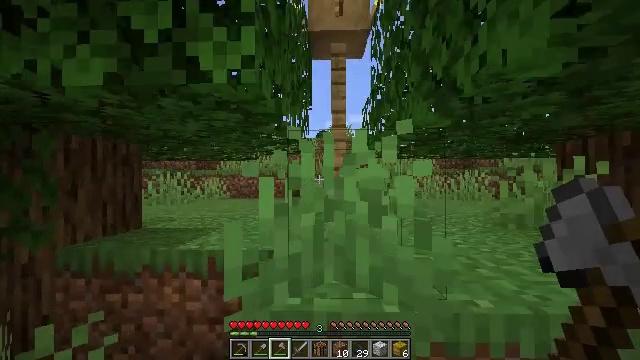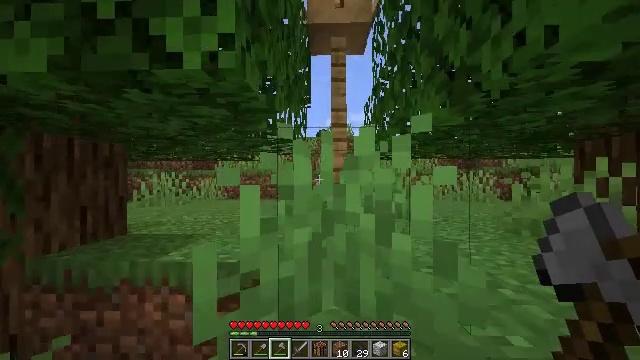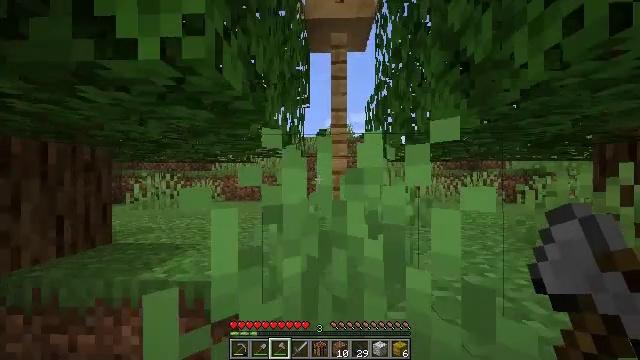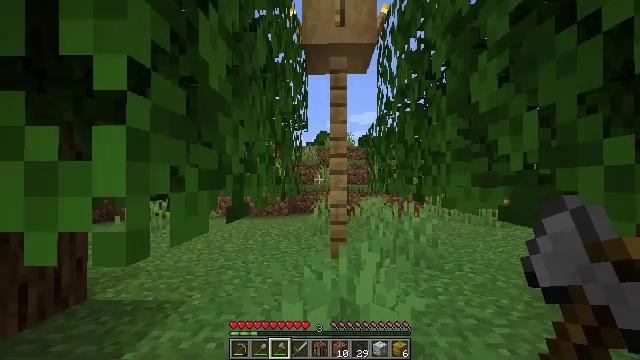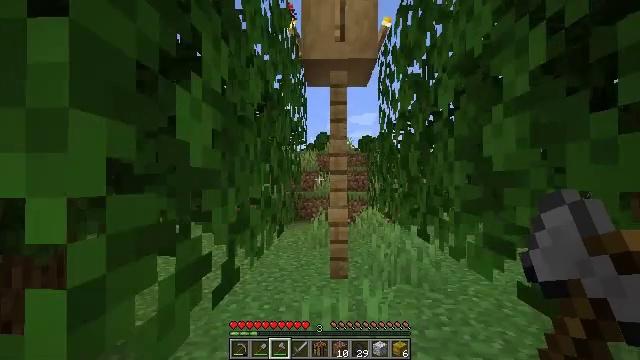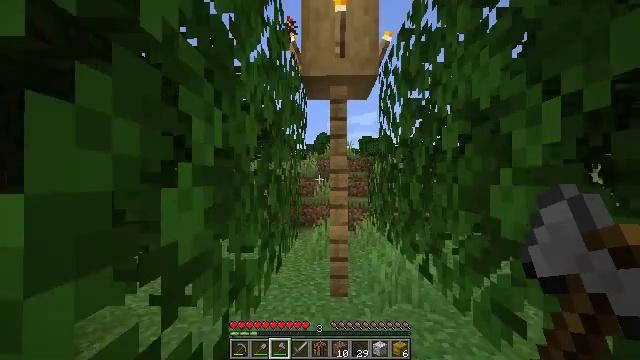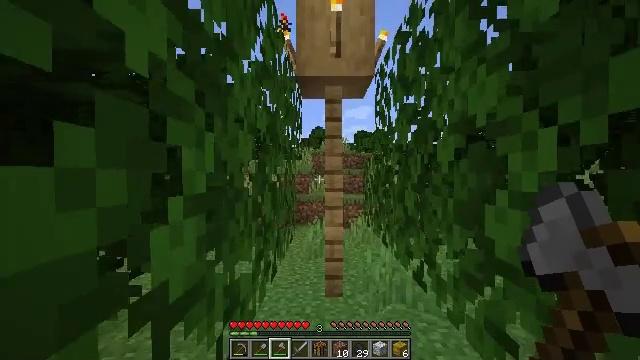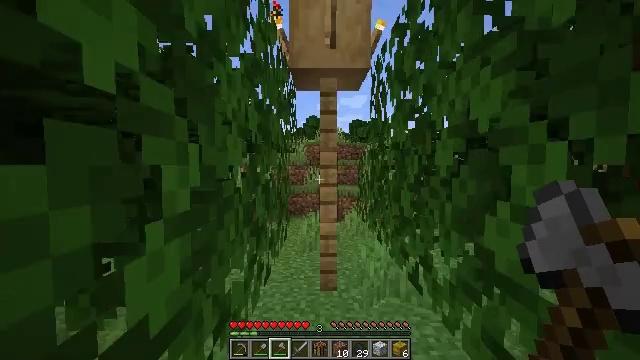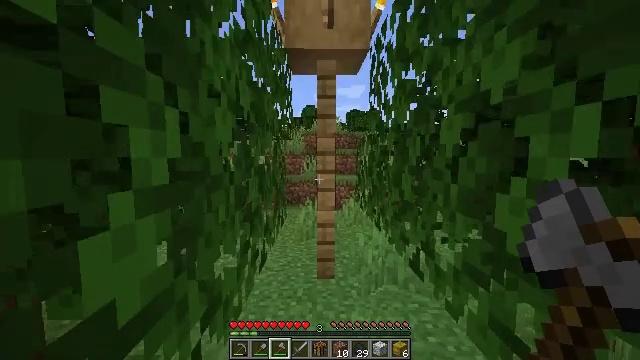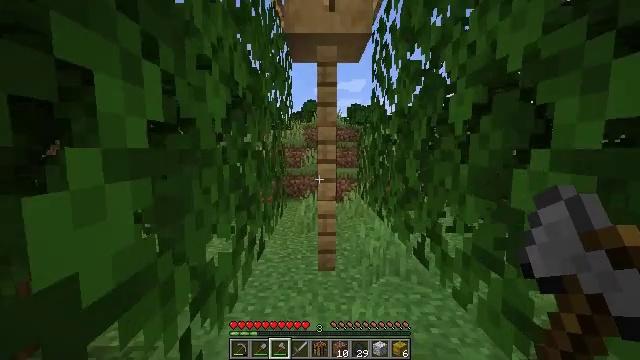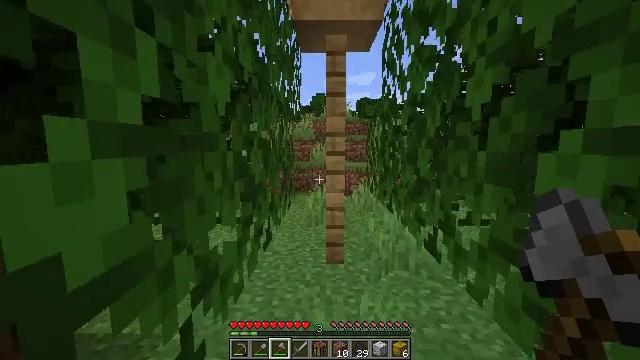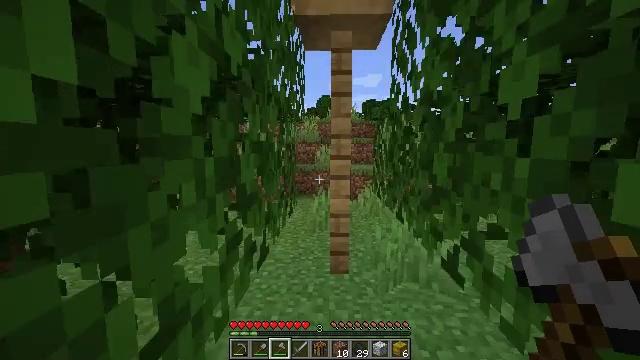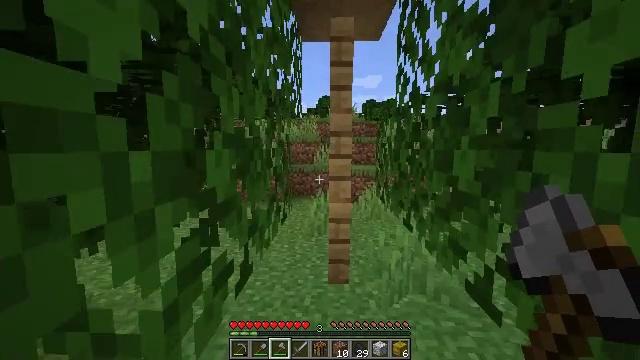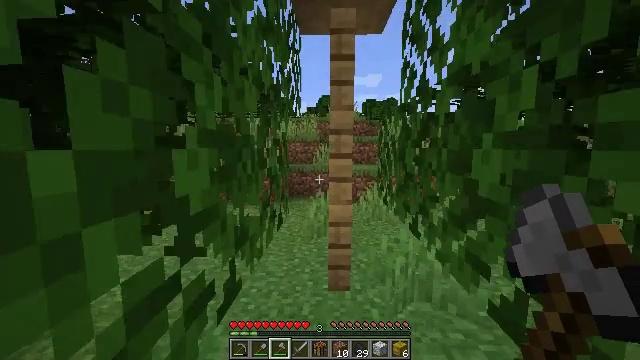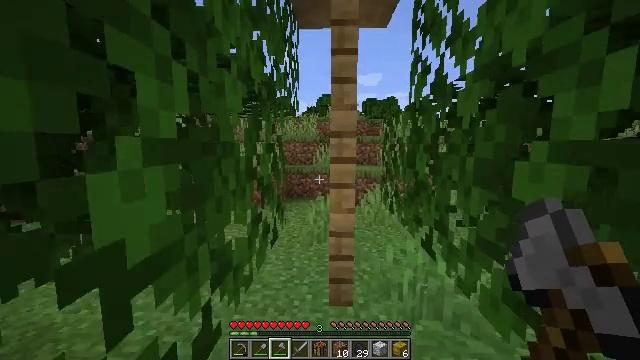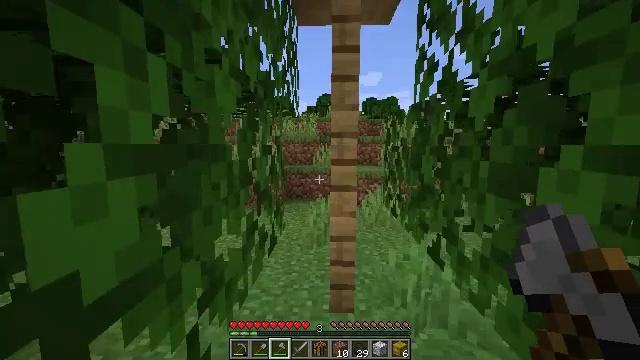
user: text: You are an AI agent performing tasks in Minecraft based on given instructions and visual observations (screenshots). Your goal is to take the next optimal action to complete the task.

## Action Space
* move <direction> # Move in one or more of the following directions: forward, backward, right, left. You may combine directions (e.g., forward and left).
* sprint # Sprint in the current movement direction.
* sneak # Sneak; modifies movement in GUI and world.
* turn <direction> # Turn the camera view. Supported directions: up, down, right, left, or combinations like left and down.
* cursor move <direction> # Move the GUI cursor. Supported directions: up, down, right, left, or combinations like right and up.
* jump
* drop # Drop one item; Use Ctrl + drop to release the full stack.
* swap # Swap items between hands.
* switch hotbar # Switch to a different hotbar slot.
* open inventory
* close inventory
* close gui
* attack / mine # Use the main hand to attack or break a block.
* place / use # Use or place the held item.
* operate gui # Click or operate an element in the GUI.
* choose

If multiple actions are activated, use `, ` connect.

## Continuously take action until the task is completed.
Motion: motion action
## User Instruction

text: Gather hay blocks from the farm.
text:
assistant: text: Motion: move forward
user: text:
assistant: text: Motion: move forward, jump
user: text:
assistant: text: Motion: move forward, jump
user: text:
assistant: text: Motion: move forward, jump
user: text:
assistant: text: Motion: move forward, jump
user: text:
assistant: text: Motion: move forward, turn right and down, jump
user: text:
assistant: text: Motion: move forward, turn right and down
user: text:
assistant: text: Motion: move forward, turn down
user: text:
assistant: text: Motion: move forward, turn down
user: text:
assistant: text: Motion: move forward, turn left and down
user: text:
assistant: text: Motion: move forward, turn left
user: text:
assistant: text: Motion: move forward
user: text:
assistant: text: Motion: move forward
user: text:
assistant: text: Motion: move forward
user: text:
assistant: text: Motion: move forward
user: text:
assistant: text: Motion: move forward
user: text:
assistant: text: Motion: move forward
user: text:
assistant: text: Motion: move forward, turn left
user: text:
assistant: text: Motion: move forward, turn left
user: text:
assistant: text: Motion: move forward, turn left
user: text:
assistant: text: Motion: move forward, turn left
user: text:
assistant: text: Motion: move forward, turn left
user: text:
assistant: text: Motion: move forward, turn left
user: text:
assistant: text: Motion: move forward, turn left
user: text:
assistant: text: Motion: move forward, turn left
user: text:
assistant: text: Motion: move forward, turn left
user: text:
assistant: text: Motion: move forward, turn left
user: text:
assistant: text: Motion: move forward, turn left
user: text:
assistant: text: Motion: move forward, turn left
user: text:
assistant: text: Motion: move forward, turn left